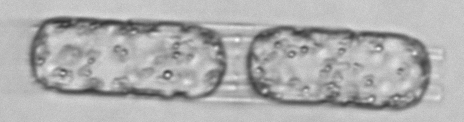
Label: Stephanopyxis